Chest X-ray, PA view. Patient: 15 years old, sex M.
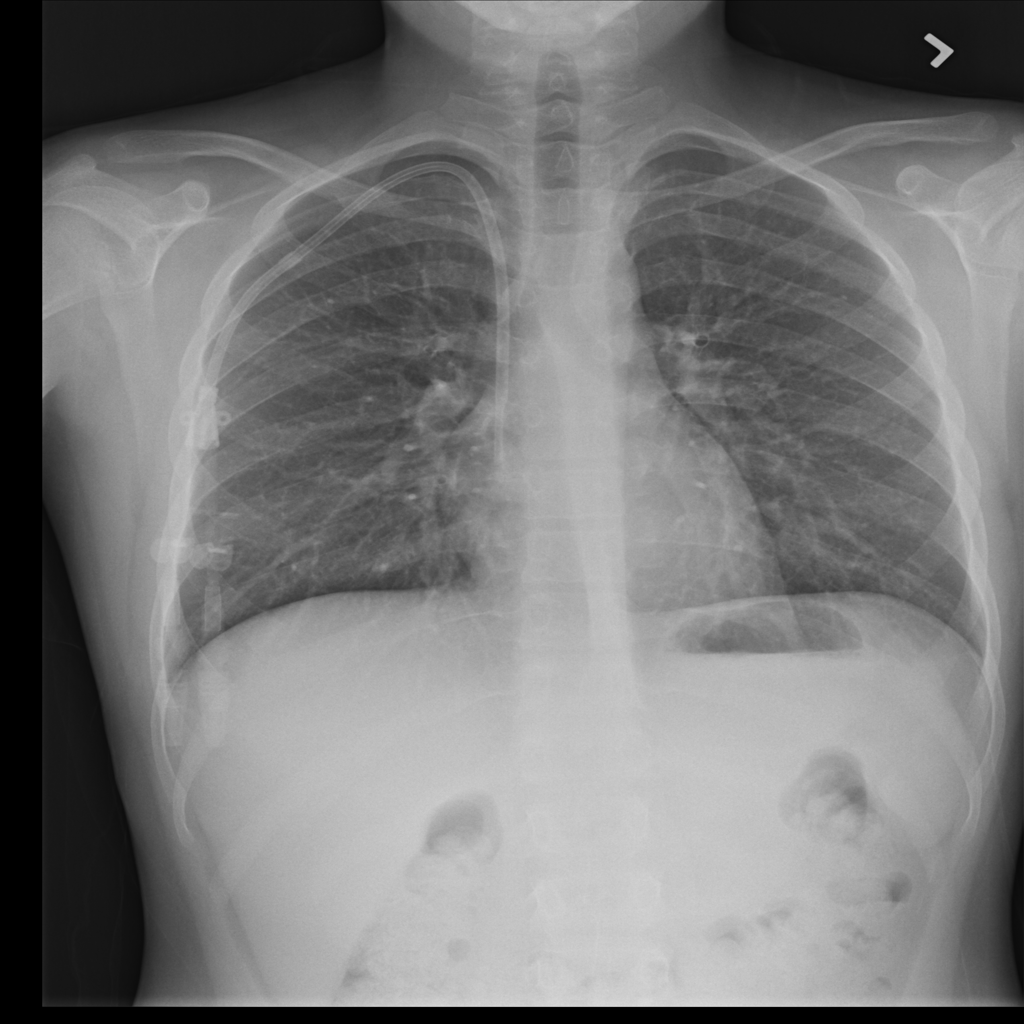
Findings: Infiltration